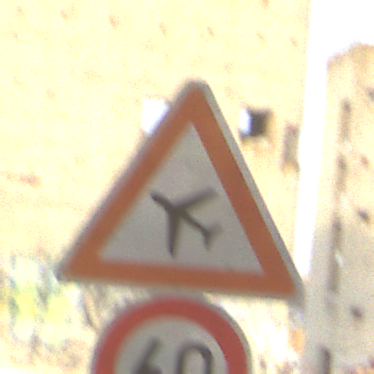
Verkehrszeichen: FlugbetriebRechts
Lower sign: Geschwindigkeit60
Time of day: MorningAfternoon
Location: Roofed (Suburban)
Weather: PartlyCloudy
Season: Winter
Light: Natural